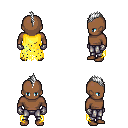
a pixel art fantasy rpg character, male body template, human, dark skin, yellow tattered cape, metal pants, white mohawk hairstyle, metal gloves, four views (front, back, left, right), 2x2 character sprite sheet, small pixel art, hard edges, no anti-aliasing